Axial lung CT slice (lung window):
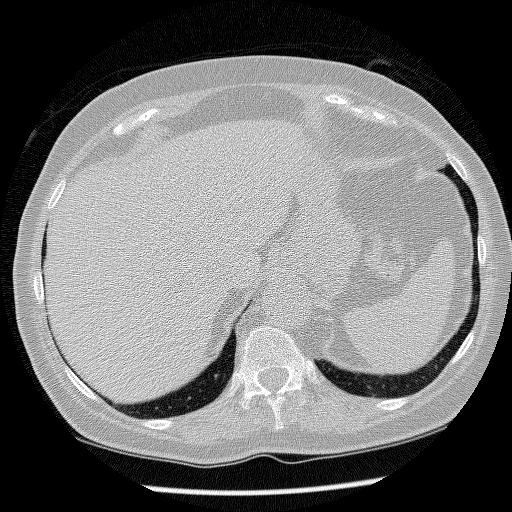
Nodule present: no